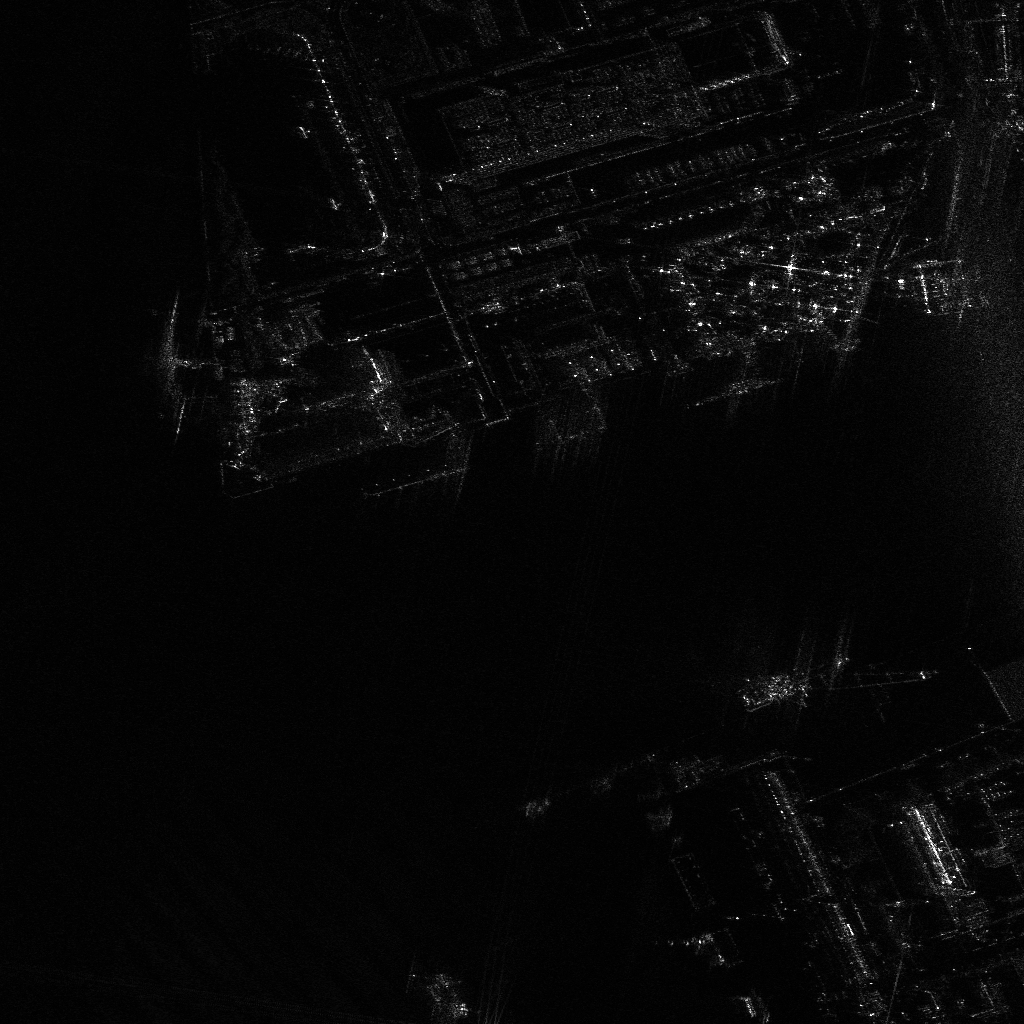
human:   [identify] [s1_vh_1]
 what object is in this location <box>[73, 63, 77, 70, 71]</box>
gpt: <ref>1 large container at the right</ref>